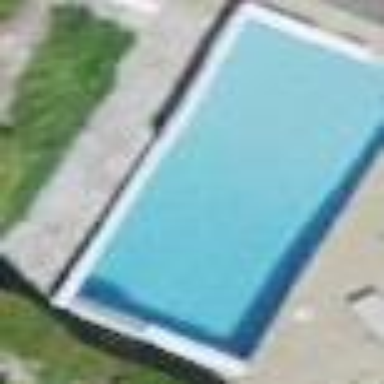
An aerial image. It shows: Swimming pool located in leisure land.